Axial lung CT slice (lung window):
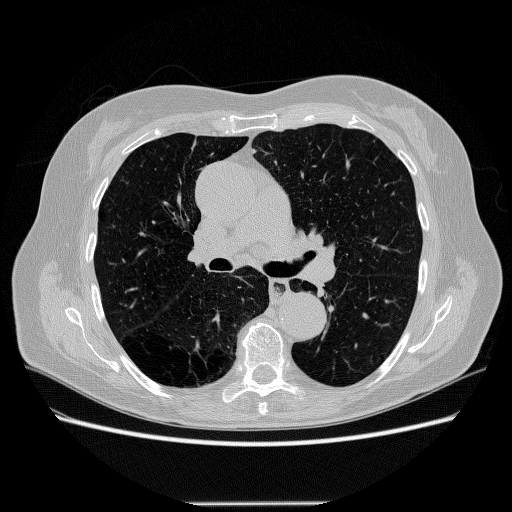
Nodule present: no